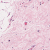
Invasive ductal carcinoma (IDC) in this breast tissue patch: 0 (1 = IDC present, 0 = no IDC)